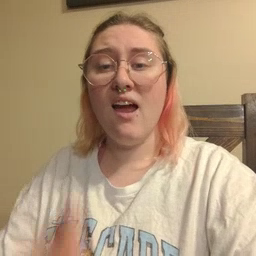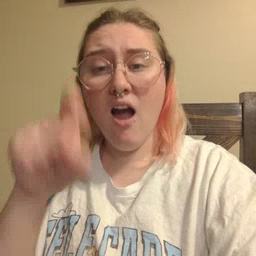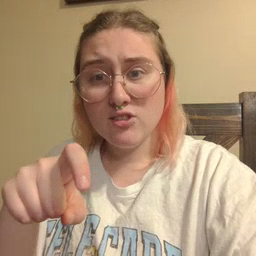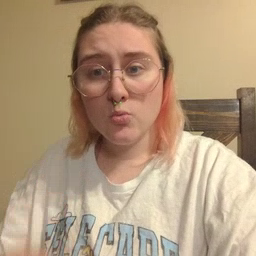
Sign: haveto